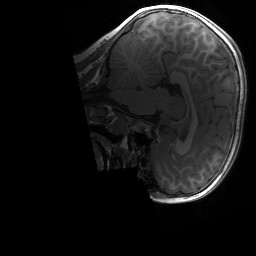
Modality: T1w
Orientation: sagittal
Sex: female
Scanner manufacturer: siemens
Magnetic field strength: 3 T
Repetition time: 1.9 s
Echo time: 0.00243 s